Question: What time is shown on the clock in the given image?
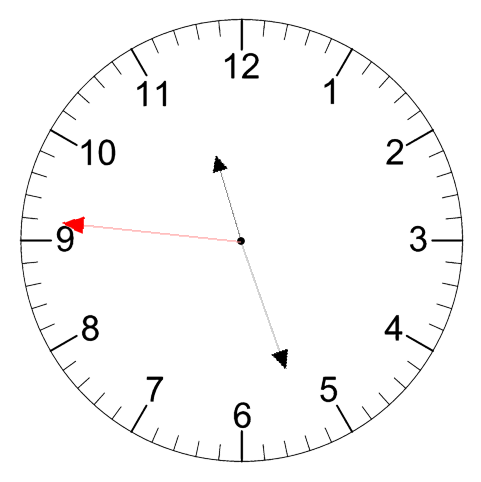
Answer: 11:26:46